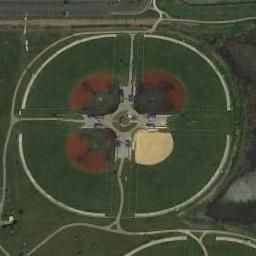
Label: baseball_diamond